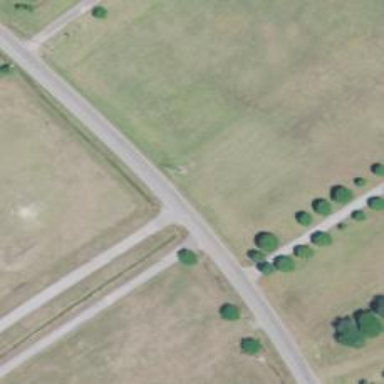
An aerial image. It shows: Tertiary road with asphalt surface.